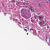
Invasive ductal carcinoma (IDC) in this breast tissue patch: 0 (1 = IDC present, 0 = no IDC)